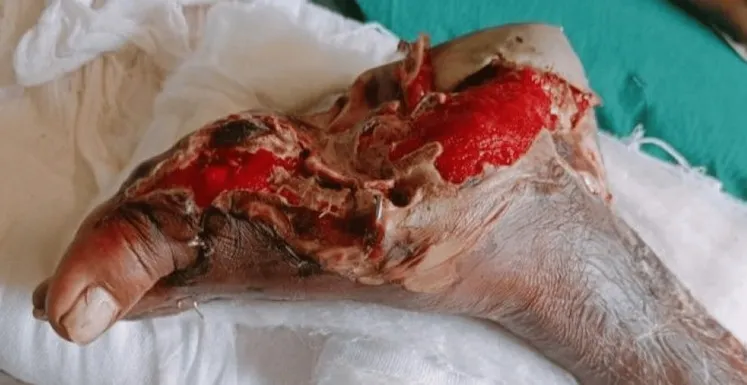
Image showing a lacerated wound on the medial aspect of the foot.
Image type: medical_photograph (other_medical_photograph)